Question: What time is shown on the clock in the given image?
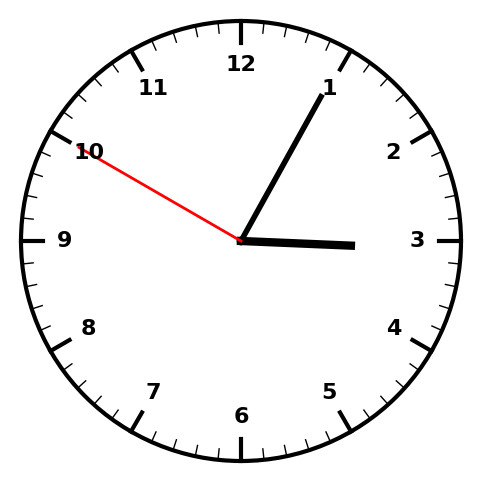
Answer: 03:04:50